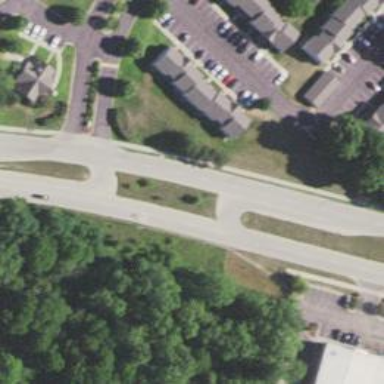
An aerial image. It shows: Asphalt road that is classified as tertiary link.